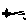
Label: bird